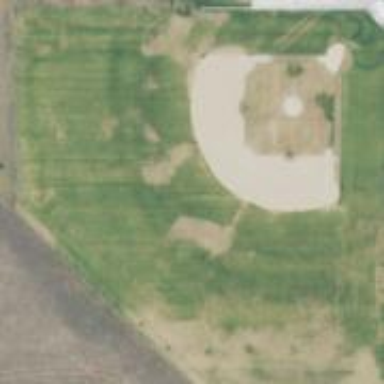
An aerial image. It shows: Baseball pitch for leisure and sports activities.